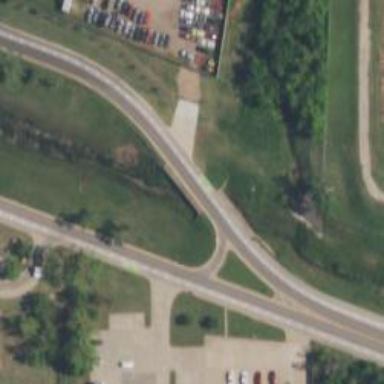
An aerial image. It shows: Asphalt road with secondary link designation.